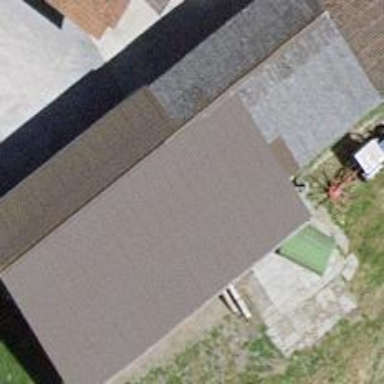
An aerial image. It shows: Barn.